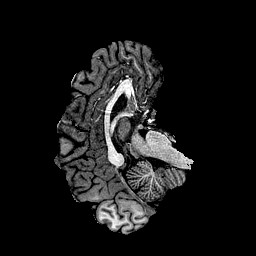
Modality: T1w
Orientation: axial
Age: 23
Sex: male
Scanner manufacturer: ge
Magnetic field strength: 3 T
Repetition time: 7.66 s
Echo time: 0.003476 s